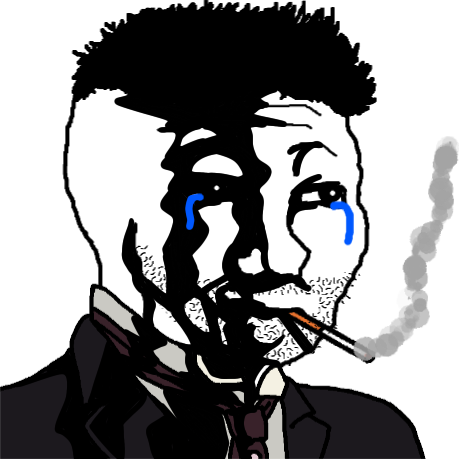
Label: 5_Doomer